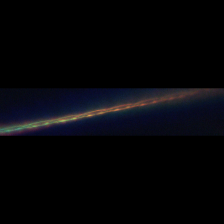
Taxon: Psuedo-nitzschia
Group: Diatoms